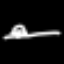
Label: mushroom